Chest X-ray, PA view. Patient: 65 years old, sex M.
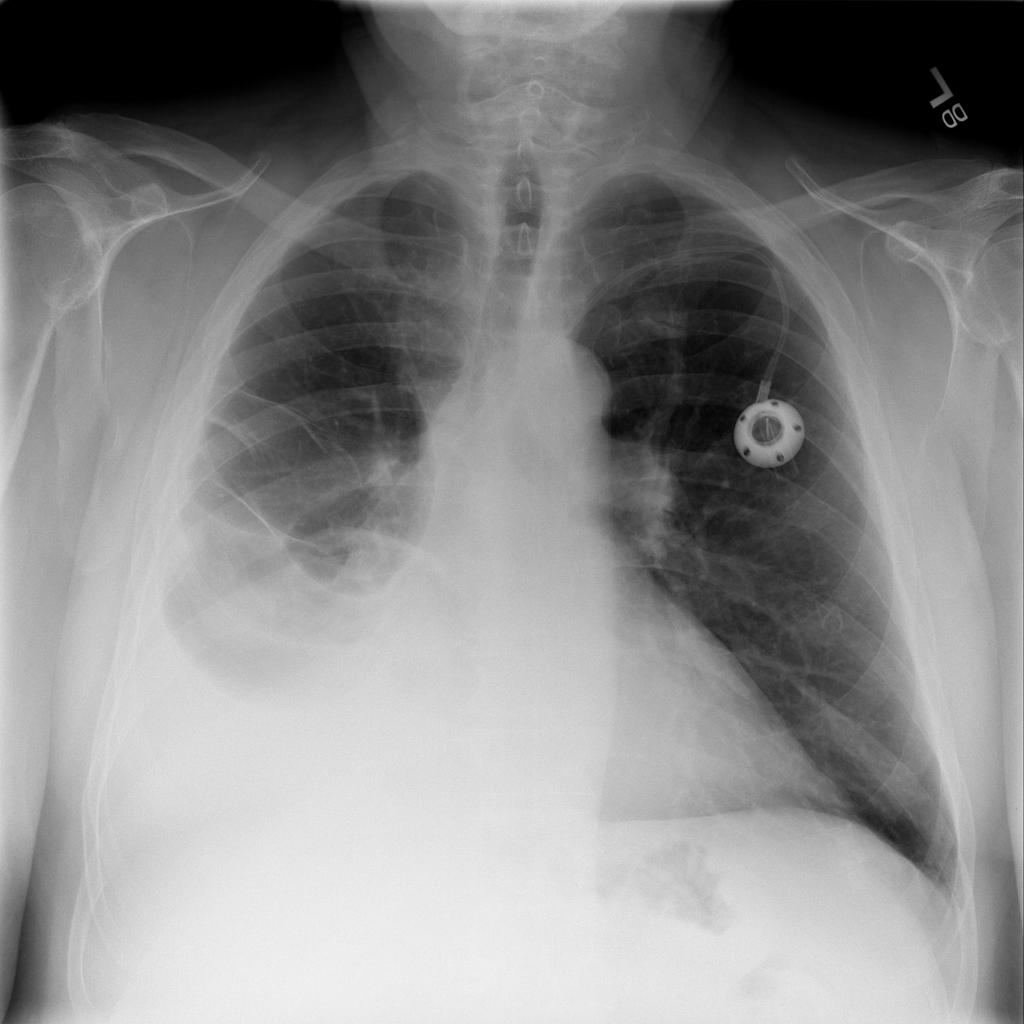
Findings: Atelectasis, Effusion, Infiltration